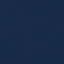
Land use / land cover: SeaLake